Question: I'm creating an app where i have following classes at the moment User, Items and Comments.
User:
displayName : string
Items:
Like : Relation
Comments:
text: string
item: pointer
what i want is to show a CollectionView of all items with comments count and like count (and check if the current user has liked the image).
I'm wondering if this is the best solution for this, since i've read that it might be better to have an activity class which handle both the likes and the comments like in the Anypic tutorial app.
so what is the best class architecture for creating such a view?

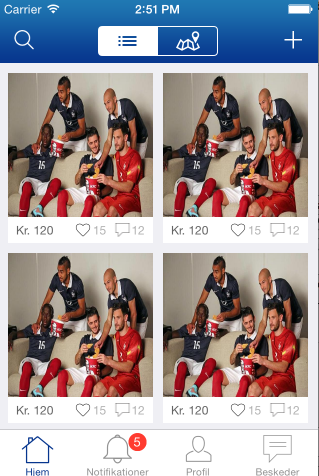
Answer: I would go with structure suggested at <URL>
You app looks very simple to <URL>, just reuse what Parse did, they did it smart.
Take theirs code implementation and reuse smart solution.
1. User - Basic user info (name, email, id, etc)
2. Item - Your items displayed in collection. (photo, owned, name, etc)
3. Activity - (from, to, type, content) - likes, comments
In the other hand making separate model for "Like" and "Comment" would separate those 2 entities.
In General while programming you should create separate classes and entities.